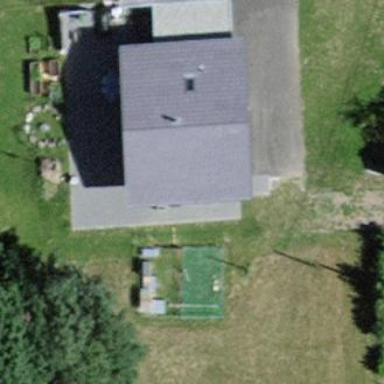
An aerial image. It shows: Rural barn.